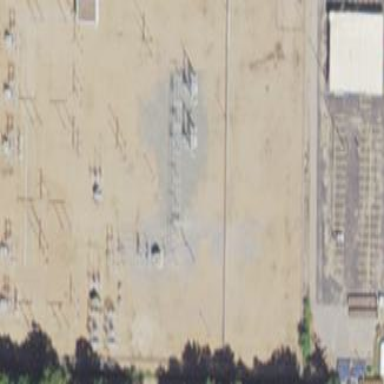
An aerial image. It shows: Power substation.